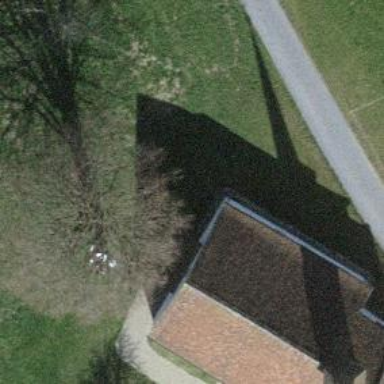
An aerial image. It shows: Chapel that serves as place of worship.